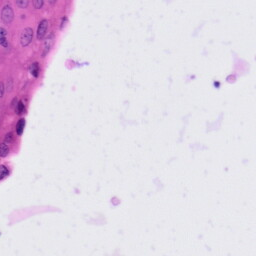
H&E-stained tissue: Tonsil